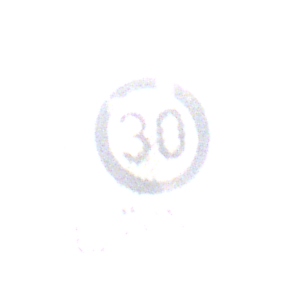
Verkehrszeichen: EndeZone30
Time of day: MorningAfternoon
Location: Roofed (Urban)
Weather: PartlyCloudy
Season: NotSpecified
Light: Natural